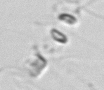
Label: Chaetoceros_socialis